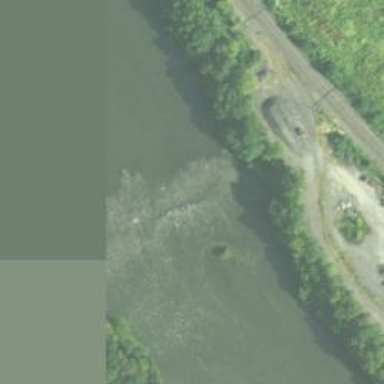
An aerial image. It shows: Weir along the waterway.